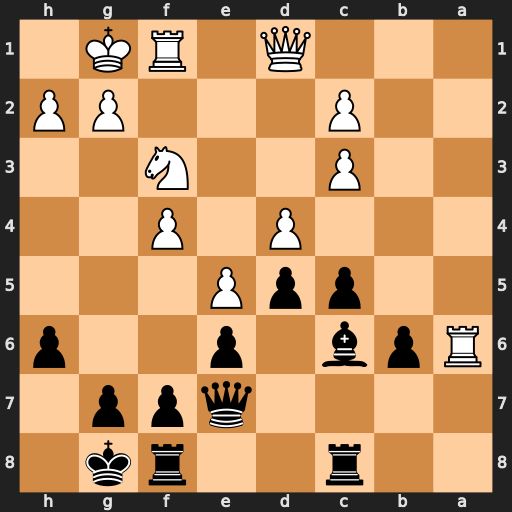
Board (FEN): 2r2rk1/4qpp1/Rpb1p2p/2ppP3/3P1P2/2P2N2/2P3PP/3Q1RK1
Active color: b
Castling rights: -
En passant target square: -
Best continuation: Bb5 Rxb6 Bxf1